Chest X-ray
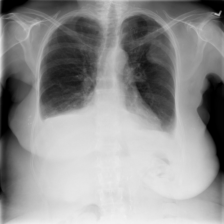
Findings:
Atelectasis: negative
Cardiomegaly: negative
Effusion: negative
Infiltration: negative
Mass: positive
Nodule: negative
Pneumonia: negative
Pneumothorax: negative
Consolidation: positive
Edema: negative
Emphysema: negative
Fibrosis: negative
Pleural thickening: negative
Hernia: negative